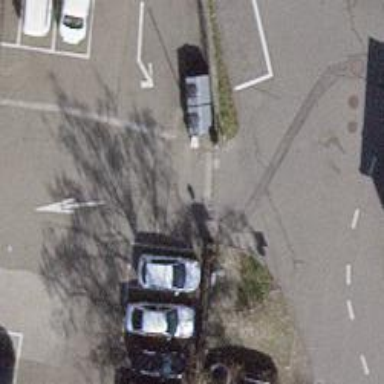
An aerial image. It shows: Lift gate barrier.